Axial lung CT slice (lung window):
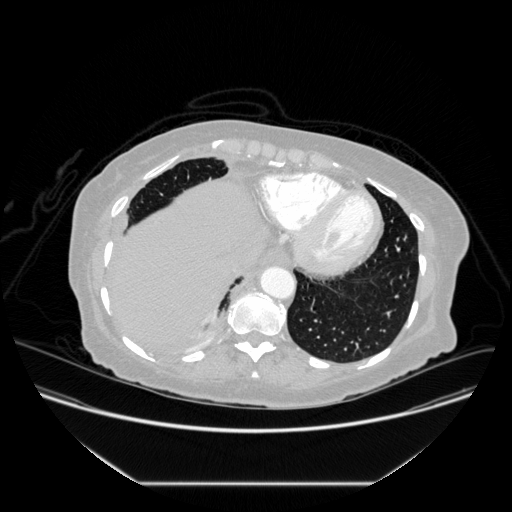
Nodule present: no